Question: I am working on a concept in which I have to embed in email body.I tried some work around code it's working fine in OS versions but the same code is not working in latest OS versions like 4.0 etc.
I also tried 'Spannable and Html.fromHtml()'but it's also not working.
Here is my code which is working on 2.2 and 2.3 OS versions:
'''
//SEND EMAIL
private void sendEmail(String imageUri) throws WriterException{
//....................Prepare share email data.............................
int itemNumber=0;
titleBuffer=new StringBuffer();
titleBuffer.append("<html><body><table border="+"1"+"><tr border="+"0"+"><th>Item number</th>"+
"<th>Barcode</th>"+"<th>Product name</th>"+"<th>Quantity</th></tr>");
for(int i=0;i<_productList.size();i++){
itemNumber=i+1;
titleBuffer.append("<tr border="+"0"+"><td>"+itemNumber+"</td>"+
"<td>"+_productList.get(i).getProductBarcode()+"</td>"+"<td>"+_productList.get(i).getProductName()+"</td>"+
"<td>"+_productList.get(i).getProductQuantity()+"</td></tr>");
/*titleBuffer.append("<tr border="+"0"+"><td>"+itemNumber+"</td>"+
"<td>"+_productList.get(i).getProductBarcode()+"</td>"+"<td>"+_productList.get(i).getProductName()+"</td>"+
"<td>"+_productList.get(i).getProductQuantity()+"</td>"+"<td>"+
"<img src="+"/'data:image/png;base64, "+generateBarcodeImage(GenerateBarcode.encodeAsBitmap(_productList.get(i).getProductBarcode(),
BarcodeFormat.CODE_128, 600, 300))+"/'/></td></tr>");*/
}
titleBuffer.append("</table></body></html>");
SpannedString bar = new SpannedString(titleBuffer.toString());
if(_productList.size()==0){
titleBuffer.append("NA");
}
//..........................................................................
Intent emailIntent = new Intent(android.content.Intent.ACTION_SEND);
emailIntent.setType("text/html");
emailIntent.putExtra(android.content.Intent.EXTRA_EMAIL,"");
emailIntent.putExtra(android.content.Intent.EXTRA_SUBJECT, "Shopping List");
emailIntent.putExtra(android.content.Intent.EXTRA_TEXT,titleBuffer.toString());
emailIntent.putExtra(Intent.EXTRA_STREAM, emailImageUri);
startActivity(Intent.createChooser(emailIntent, "Send mail..."));
}
'''
Also find the attached image which proves it worked in 2.2 and 2.3 OS versions.

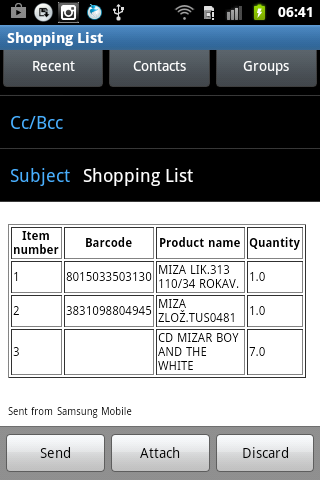
Answer: try below code :-
'''
final Intent shareIntent = new Intent(Intent.ACTION_SENDTO, Uri.parse("mailto:"));
shareIntent.putExtra(Intent.EXTRA_SUBJECT, "The Subject");
shareIntent.putExtra(
Intent.EXTRA_TEXT,
Html.fromHtml(new StringBuilder()
.append("<p><b>Some Content</b></p>")
.append("<small><p>More content</p></small>")
.toString())
);
'''
for more info see below link:-
<URL>
<URL>
<URL>